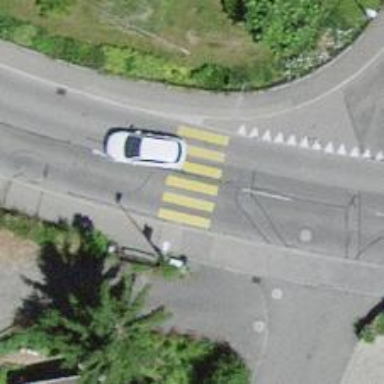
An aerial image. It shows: Uncontrolled crossing on the road.